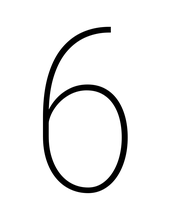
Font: Roboto_Condensed_Thin